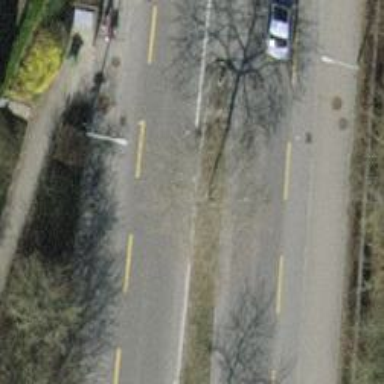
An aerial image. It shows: Primary road with asphalt surface and designated cycle lane.